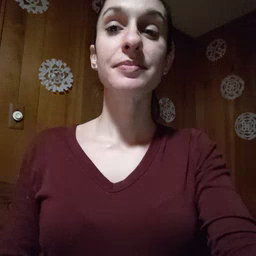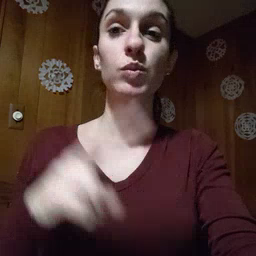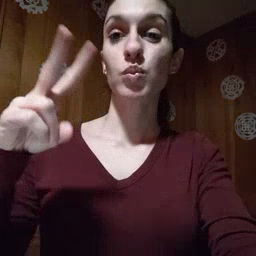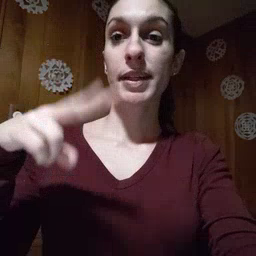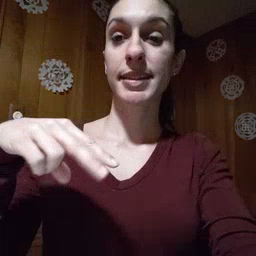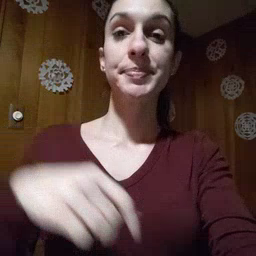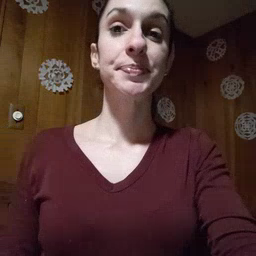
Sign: read